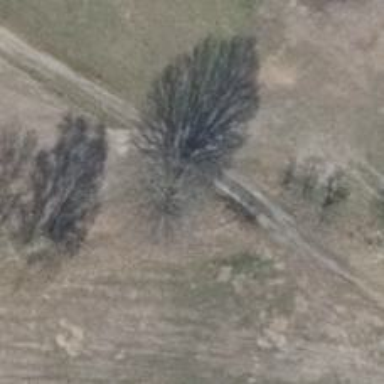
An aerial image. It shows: Row of deciduous trees with needle-leaved leaves.